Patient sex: F
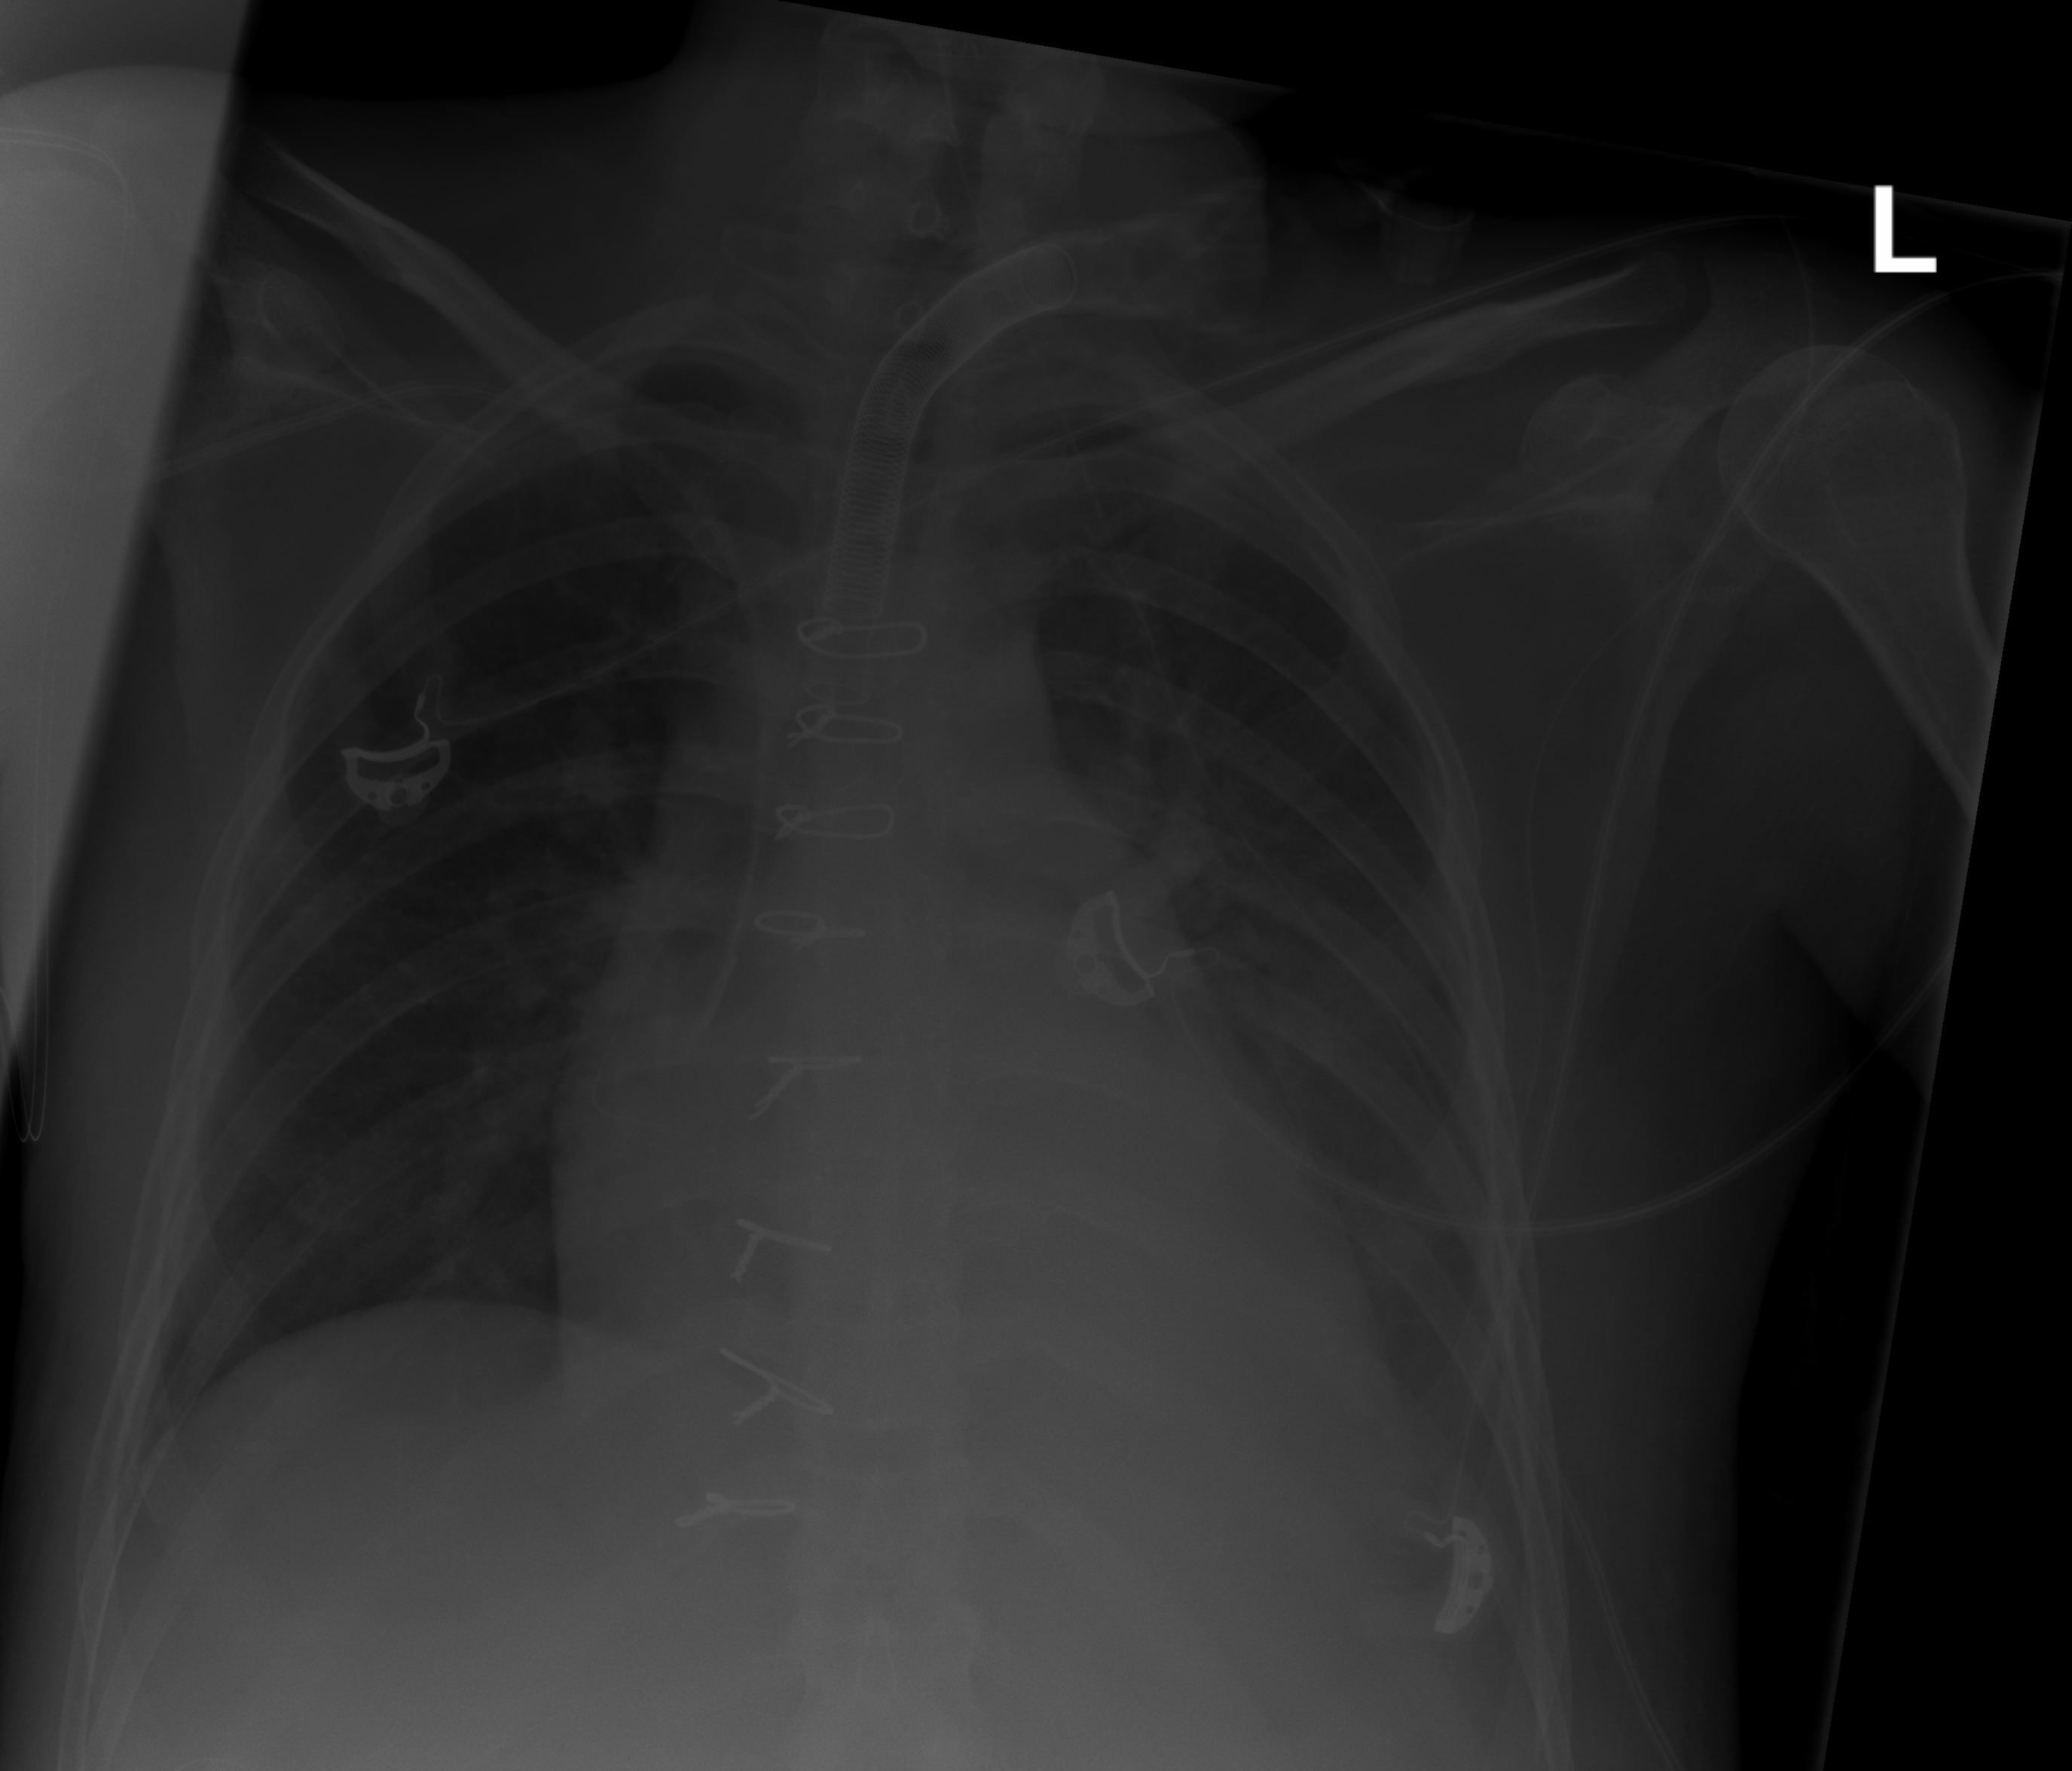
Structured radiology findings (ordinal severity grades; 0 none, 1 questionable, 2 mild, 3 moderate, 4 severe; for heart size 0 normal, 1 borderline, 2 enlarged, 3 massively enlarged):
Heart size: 2
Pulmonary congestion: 2
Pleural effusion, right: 0
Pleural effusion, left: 2
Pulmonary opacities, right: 2
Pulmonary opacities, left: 0
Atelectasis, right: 0
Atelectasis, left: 2